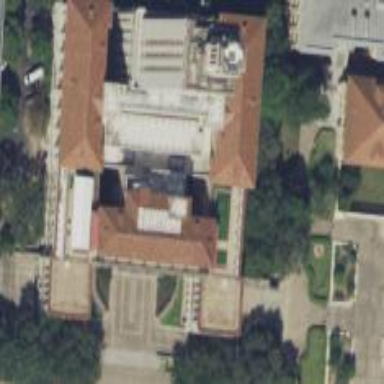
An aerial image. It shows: University building with quadruple saltbox roof shape.